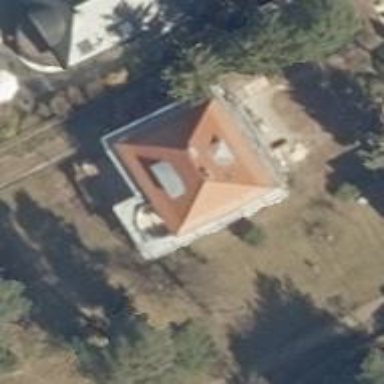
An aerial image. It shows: Simple house.